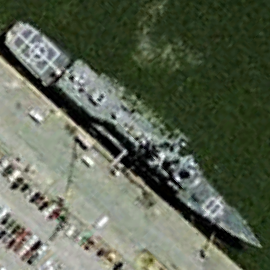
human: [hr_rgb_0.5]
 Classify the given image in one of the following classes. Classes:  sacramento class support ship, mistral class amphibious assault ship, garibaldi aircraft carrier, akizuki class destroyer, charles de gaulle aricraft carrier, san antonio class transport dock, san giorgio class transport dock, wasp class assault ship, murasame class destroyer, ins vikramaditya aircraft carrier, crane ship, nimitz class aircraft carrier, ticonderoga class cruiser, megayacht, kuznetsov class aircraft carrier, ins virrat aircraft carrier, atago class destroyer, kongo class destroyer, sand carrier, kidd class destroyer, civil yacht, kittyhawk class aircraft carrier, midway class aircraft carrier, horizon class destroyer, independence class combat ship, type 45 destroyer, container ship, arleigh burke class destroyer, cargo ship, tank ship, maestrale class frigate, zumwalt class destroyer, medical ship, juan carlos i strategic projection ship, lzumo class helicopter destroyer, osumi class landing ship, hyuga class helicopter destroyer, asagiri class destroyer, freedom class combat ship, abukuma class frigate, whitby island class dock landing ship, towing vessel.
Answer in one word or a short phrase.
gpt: Ticonderoga class cruiser